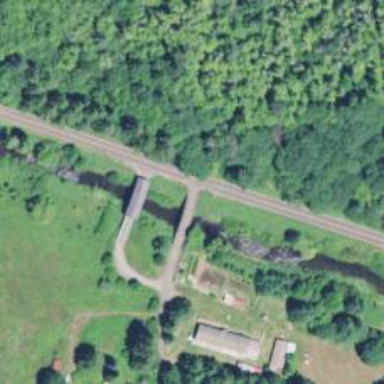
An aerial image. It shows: Residential road with bridge.